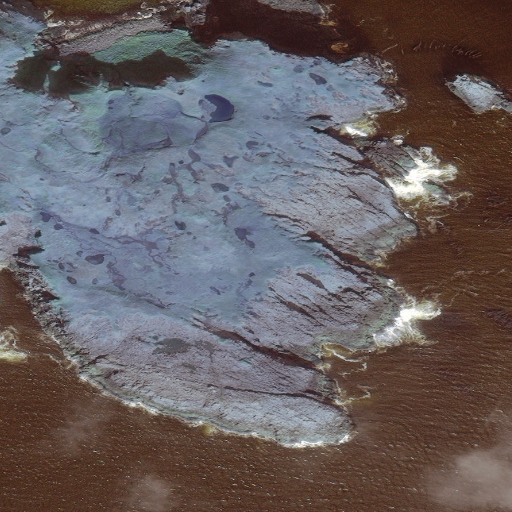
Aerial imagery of cape in Alaska named Chaxchim-yaaga containing only unknown